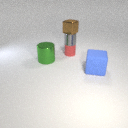
small red rubber cylinder below small brown metal cube